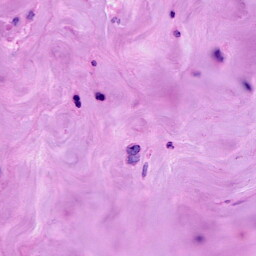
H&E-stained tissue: Breast